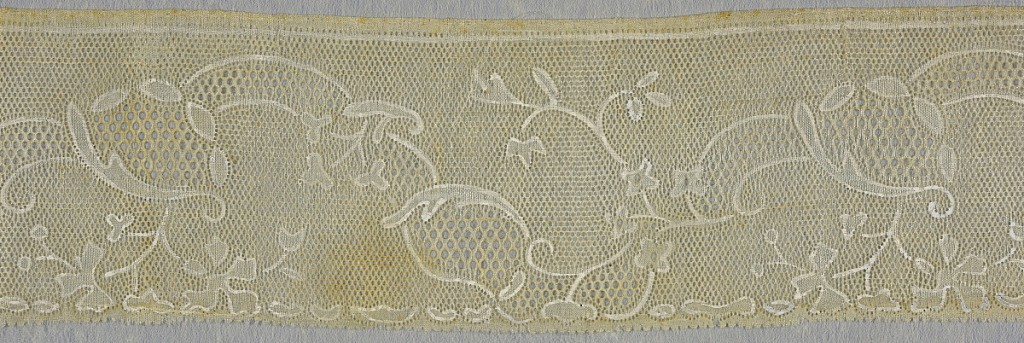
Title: Punched work fragment
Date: mid-18th century
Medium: linen Technique: painted on plain weave
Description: Linen, pierced by holes of several sizes and painted in white paint, in pattern of curving band of floral sprays similar to that found in lace; sizing gives stiffness.